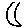
Label: moon